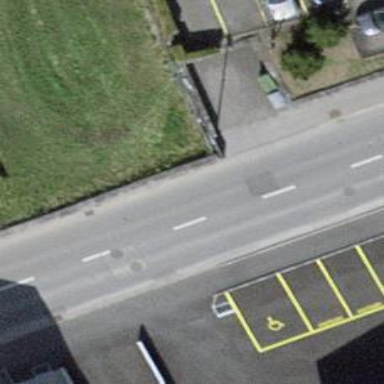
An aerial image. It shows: Secondary road with asphalt surface and sidewalks on both sides.